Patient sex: M
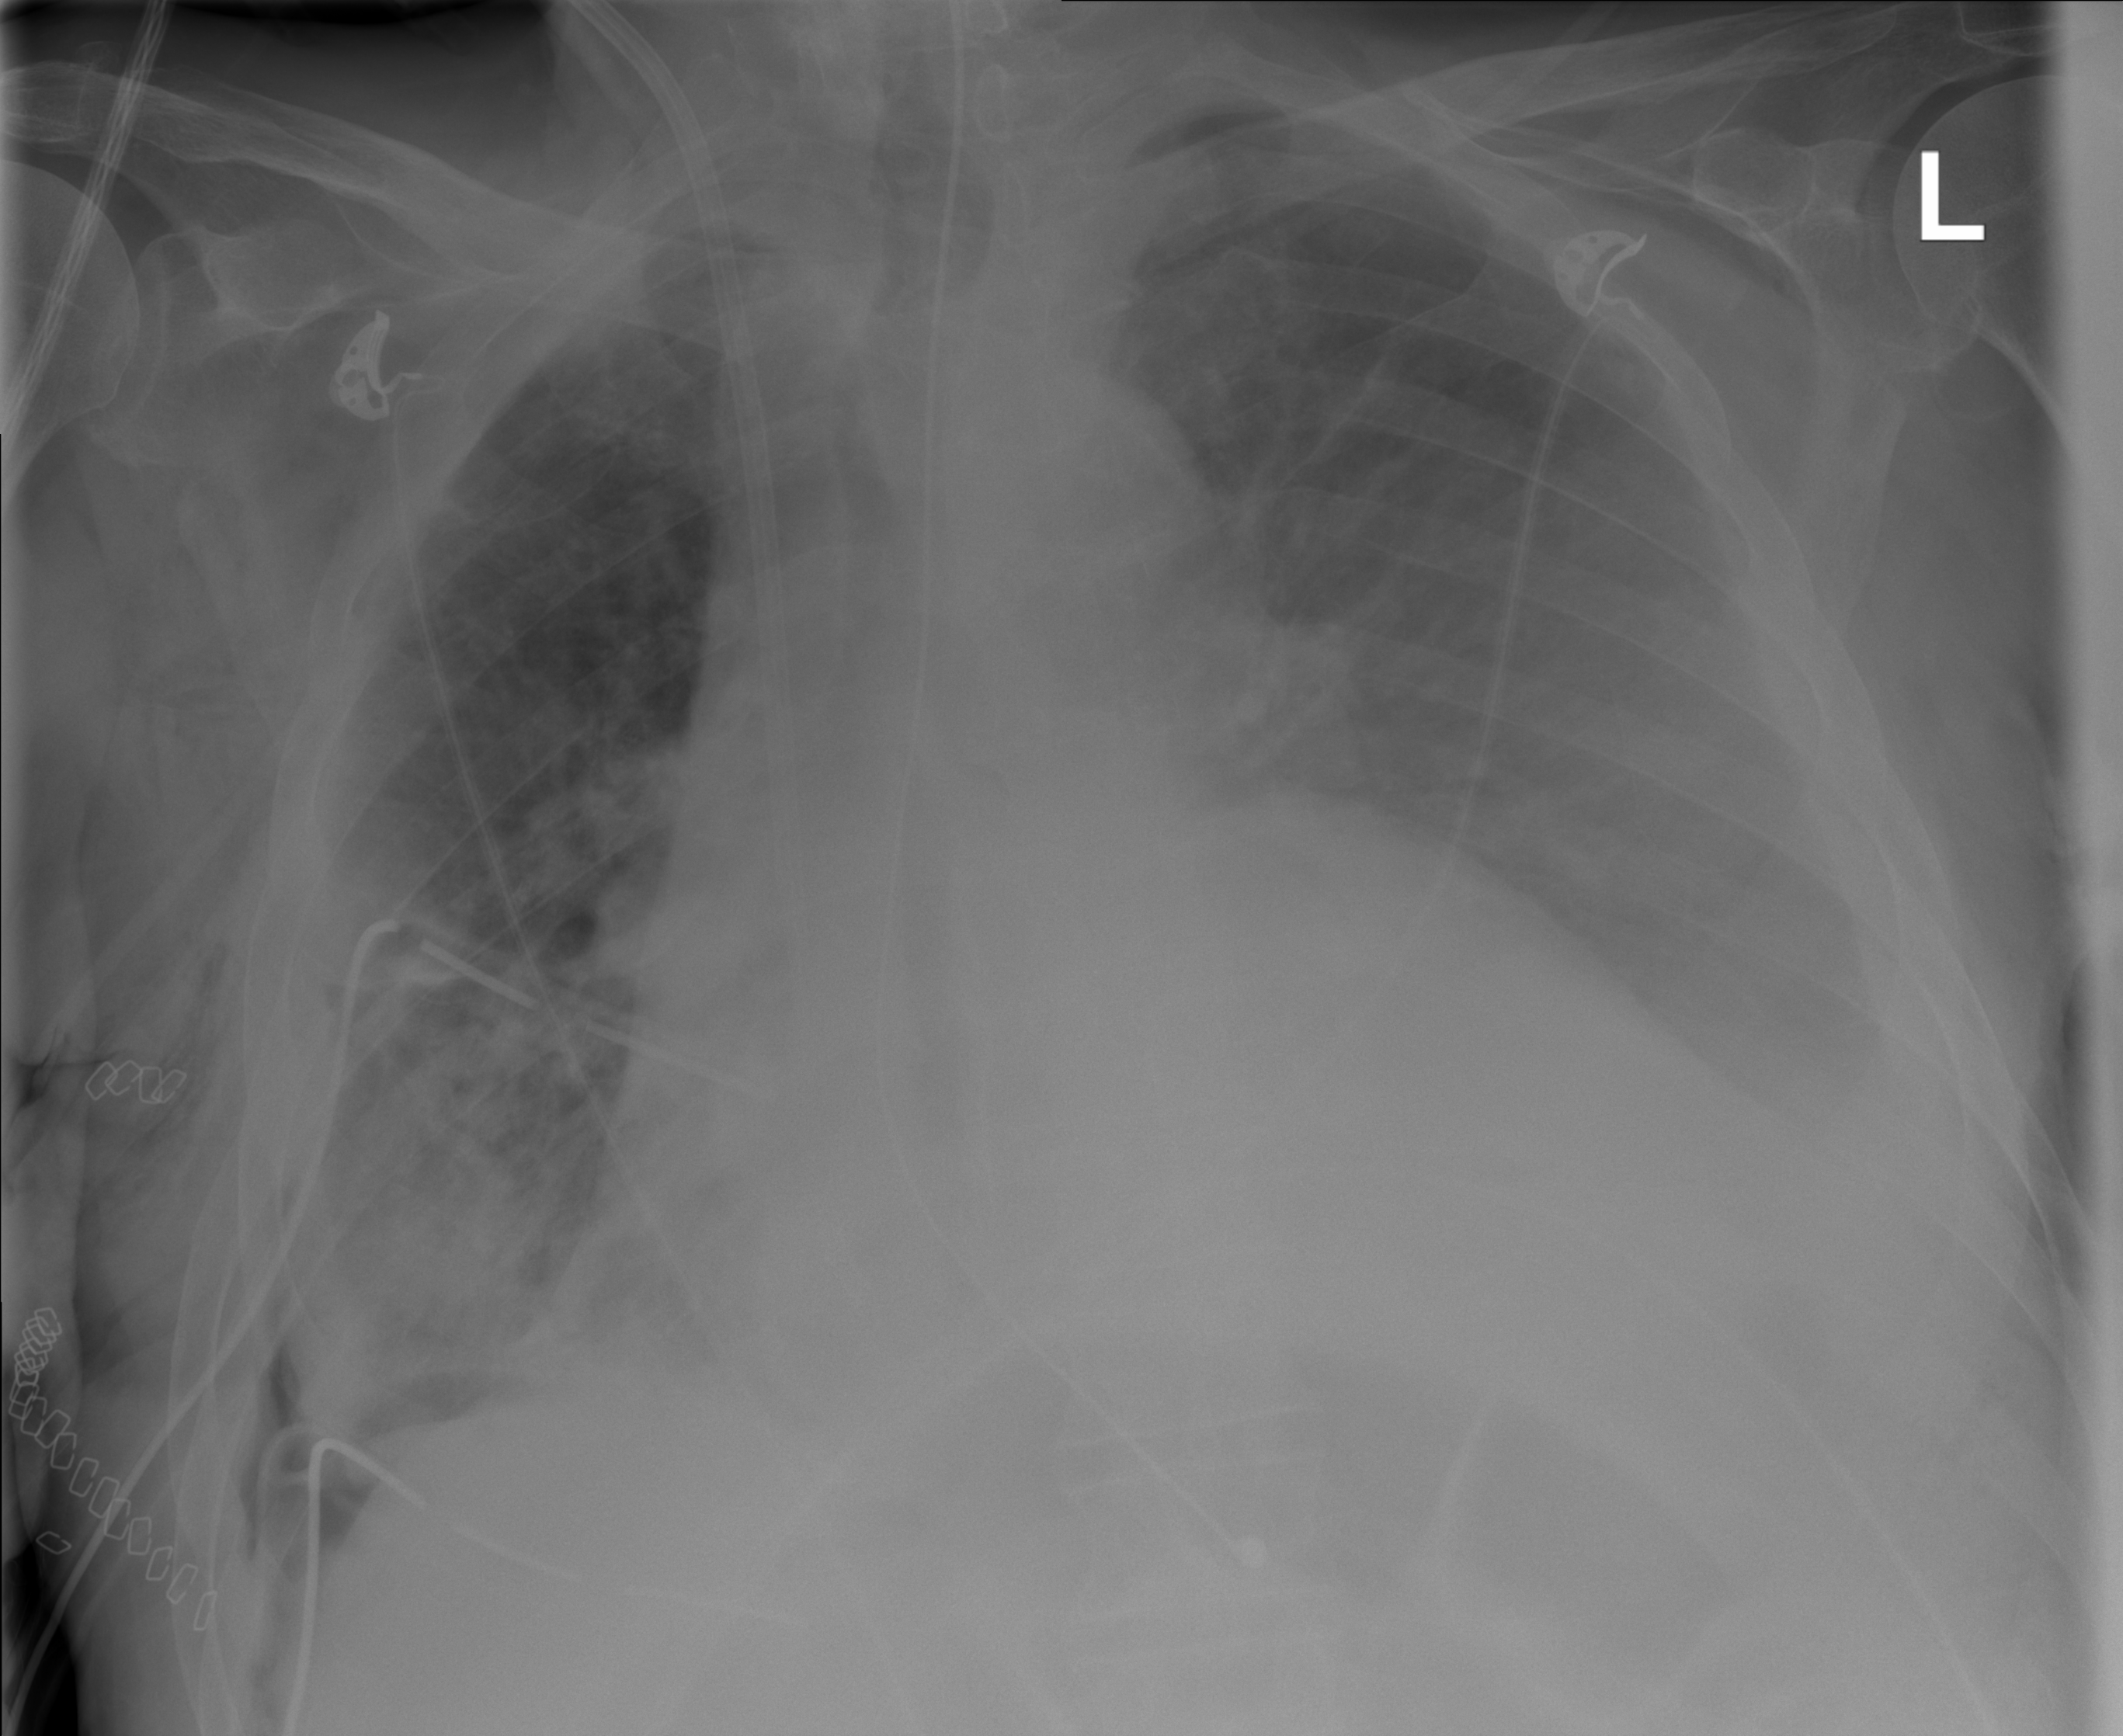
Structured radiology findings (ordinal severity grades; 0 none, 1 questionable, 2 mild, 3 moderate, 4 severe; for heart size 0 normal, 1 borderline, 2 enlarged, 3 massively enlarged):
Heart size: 2
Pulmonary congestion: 2
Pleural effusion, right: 0
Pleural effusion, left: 3
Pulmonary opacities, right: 2
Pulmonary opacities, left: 0
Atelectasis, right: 3
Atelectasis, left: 2